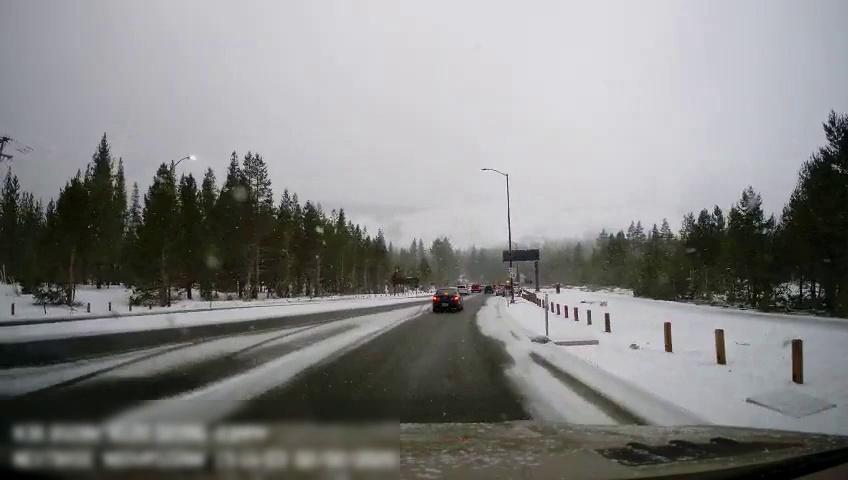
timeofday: Day
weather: Snowy
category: Drivable Space
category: Vehicles | Car
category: Vehicles | Van
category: Vehicles | Car
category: Vehicles | Car
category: Vehicles | Car
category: Vehicles | Truck
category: Lanes | Alternate Lane